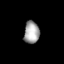
Tissue: skin
Cell type: T cells
Senescence score: 0.708
Nuclear area (px): 337
Mean DAPI intensity: 162.994